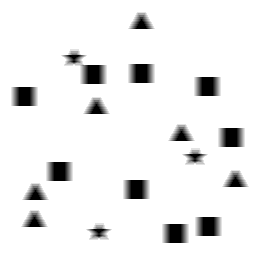
Squares: 9
Triangles: 6
Stars: 3
Total shapes: 18